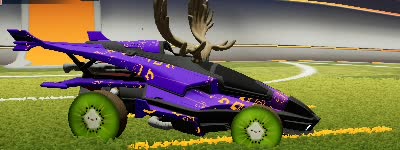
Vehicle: aftershock